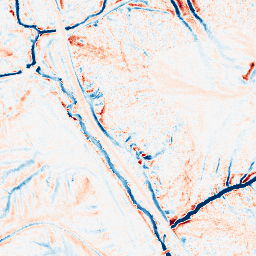
Category: edge_preserving
Decomposition family: median
Decomposition parameters: size: 11
Upsampling method: lanczos
Upsampling parameters: scale: 8
Upsampling scale: 8